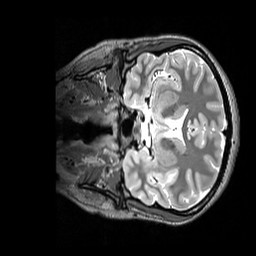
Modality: T2w
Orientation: coronal
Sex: female
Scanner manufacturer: siemens
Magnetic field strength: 3 T
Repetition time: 3.2 s
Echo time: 0.409 s